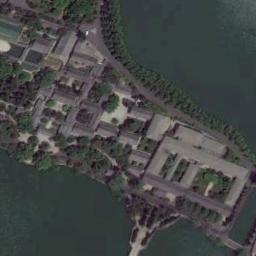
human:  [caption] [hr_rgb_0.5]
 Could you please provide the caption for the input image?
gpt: The gray palace has some palaces of different sizes is surrounded by the waters .

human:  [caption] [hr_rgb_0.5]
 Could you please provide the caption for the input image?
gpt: There are many trees near the palace .

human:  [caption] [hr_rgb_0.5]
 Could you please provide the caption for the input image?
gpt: The palace is on the open place surrounded by water .

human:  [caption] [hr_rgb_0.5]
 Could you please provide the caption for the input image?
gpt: Most of the palaces' roofs are orange .

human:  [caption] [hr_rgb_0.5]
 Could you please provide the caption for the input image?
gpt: There are with many green trees in the palace surrounded by green water .